Aerial crown-view tile of a tropical tree (Barro Colorado Island, Panama), acquired 20240611:
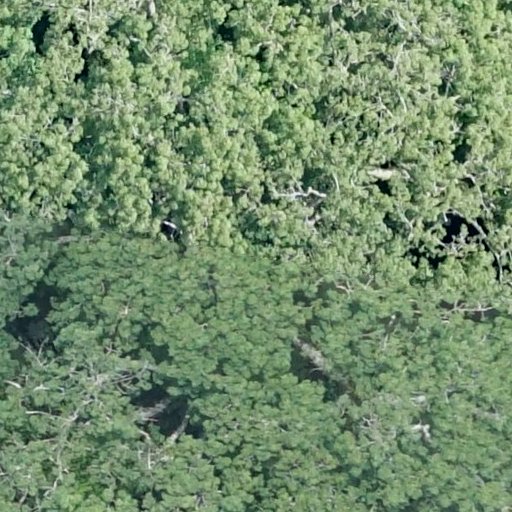
Species: Ceiba pentandra
GBIF accepted scientific name: Ceiba pentandra
Crown area: 1212.123 m²